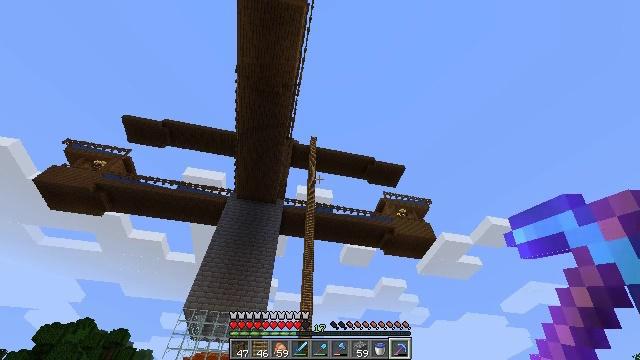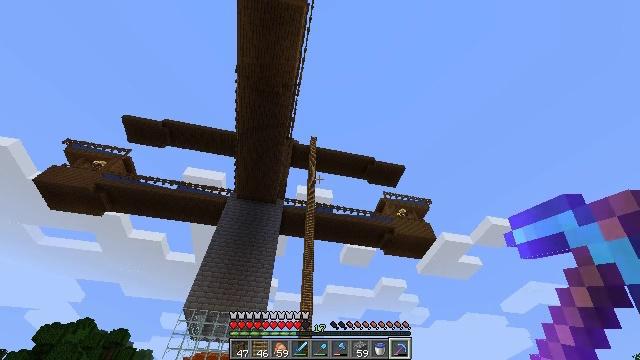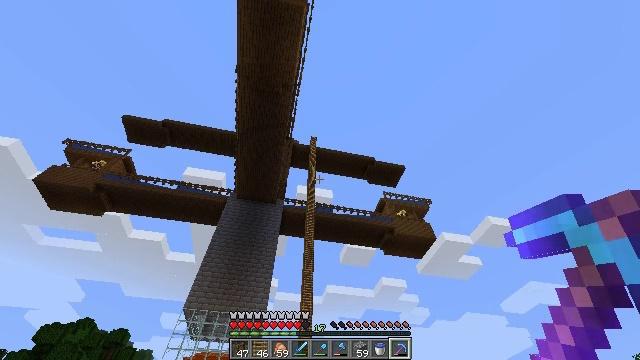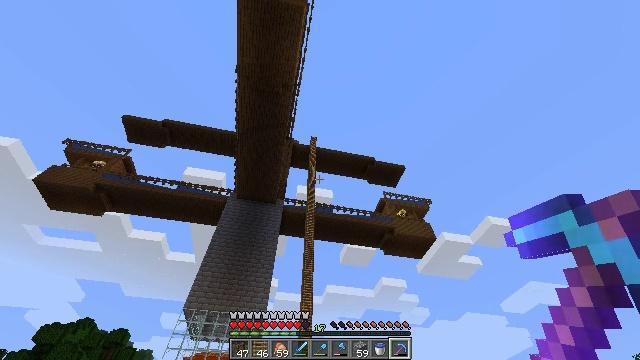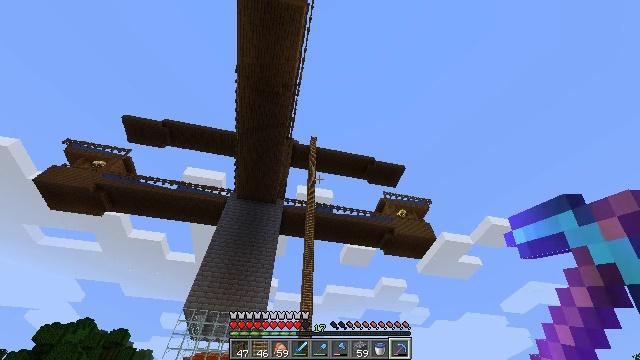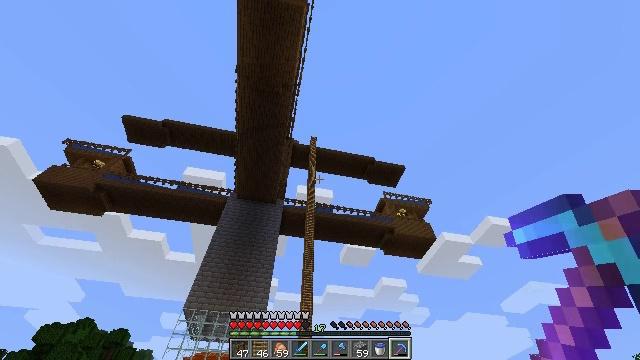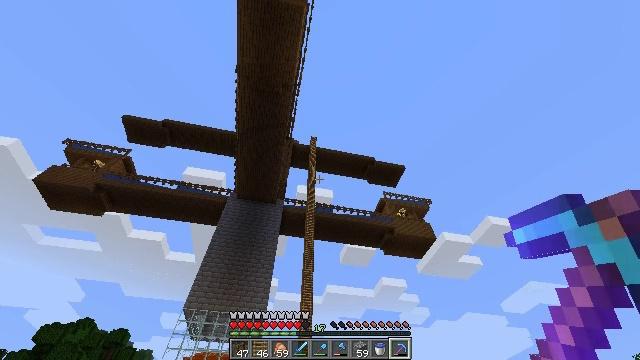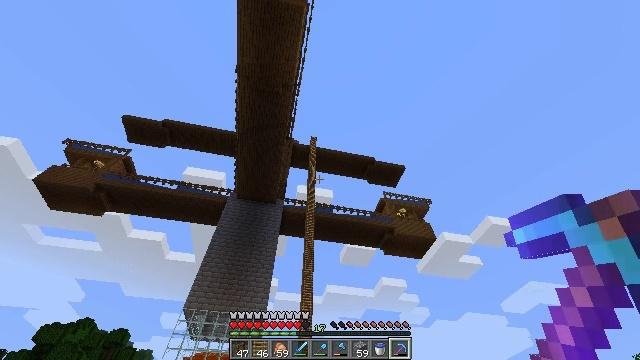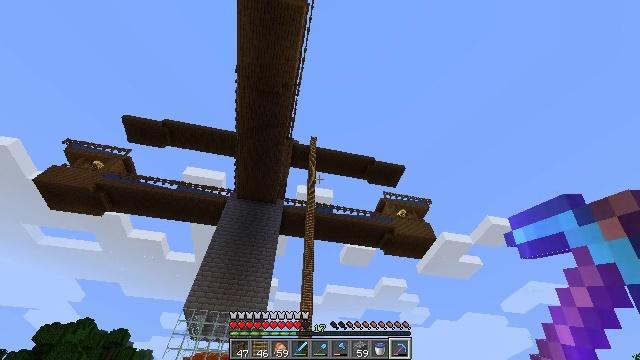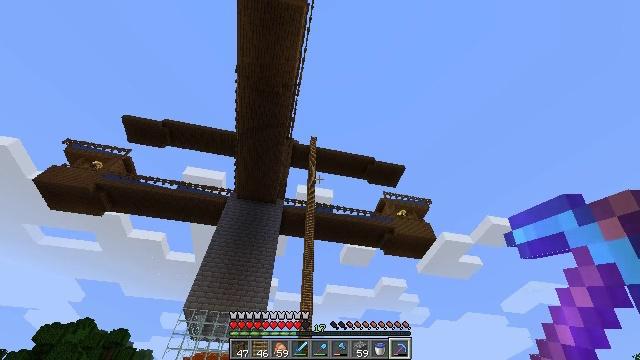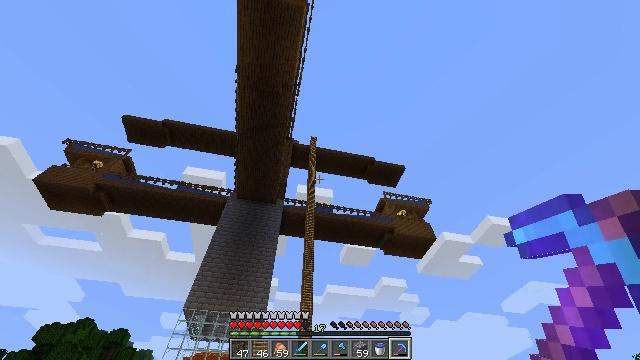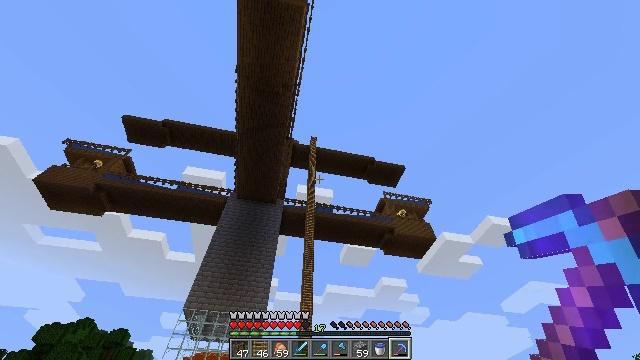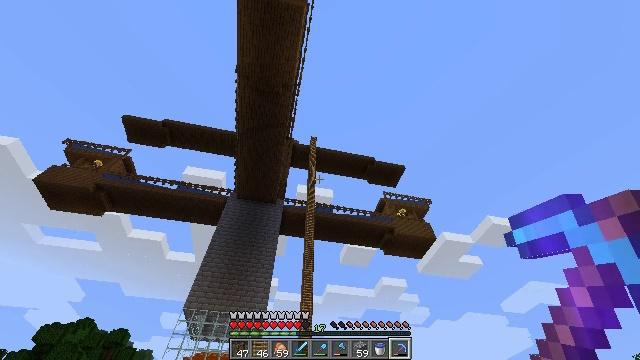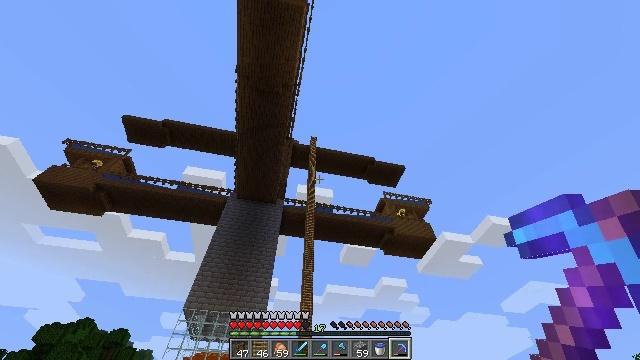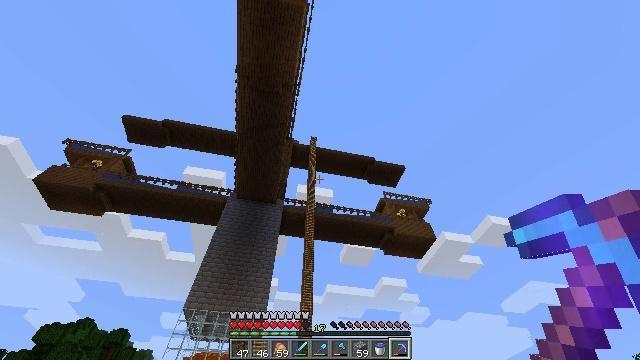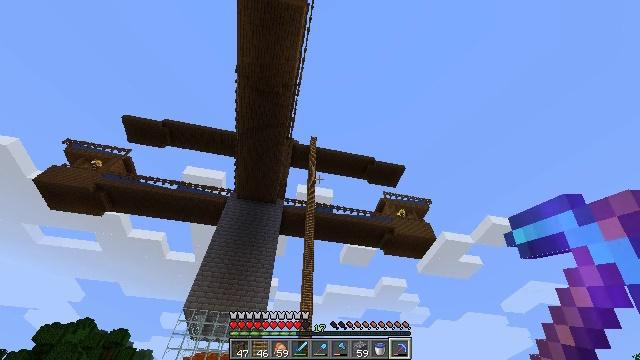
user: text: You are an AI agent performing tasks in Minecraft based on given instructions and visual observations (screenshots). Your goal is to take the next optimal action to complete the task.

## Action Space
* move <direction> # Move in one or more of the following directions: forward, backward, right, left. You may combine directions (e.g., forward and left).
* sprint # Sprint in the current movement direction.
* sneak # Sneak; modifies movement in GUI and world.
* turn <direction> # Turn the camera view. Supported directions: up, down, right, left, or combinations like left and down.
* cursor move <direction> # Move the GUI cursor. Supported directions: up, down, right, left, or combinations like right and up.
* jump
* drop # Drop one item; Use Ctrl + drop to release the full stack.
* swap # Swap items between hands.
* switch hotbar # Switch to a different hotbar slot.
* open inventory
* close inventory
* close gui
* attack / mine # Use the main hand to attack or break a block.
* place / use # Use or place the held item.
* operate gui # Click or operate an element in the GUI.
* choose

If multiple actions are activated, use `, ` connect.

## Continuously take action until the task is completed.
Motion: motion action
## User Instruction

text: Use the crafting table to craft a piston.
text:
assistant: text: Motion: no_op
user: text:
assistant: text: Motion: no_op
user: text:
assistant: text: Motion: no_op
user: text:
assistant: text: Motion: no_op
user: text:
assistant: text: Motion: no_op
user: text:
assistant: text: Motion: no_op
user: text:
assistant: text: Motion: no_op
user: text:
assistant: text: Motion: no_op
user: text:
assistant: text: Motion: no_op
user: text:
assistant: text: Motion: no_op
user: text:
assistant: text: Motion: no_op
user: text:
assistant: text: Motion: no_op
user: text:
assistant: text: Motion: no_op
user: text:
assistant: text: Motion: no_op
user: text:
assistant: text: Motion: no_op
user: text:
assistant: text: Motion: no_op
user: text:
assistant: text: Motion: no_op
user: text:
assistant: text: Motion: no_op
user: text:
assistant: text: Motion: no_op
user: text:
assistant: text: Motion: no_op
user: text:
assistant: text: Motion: no_op
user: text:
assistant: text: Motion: no_op
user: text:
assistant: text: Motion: no_op
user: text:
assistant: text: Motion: no_op
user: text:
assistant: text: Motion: no_op
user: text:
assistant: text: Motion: no_op
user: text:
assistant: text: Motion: no_op
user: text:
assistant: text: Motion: no_op
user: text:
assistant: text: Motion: no_op
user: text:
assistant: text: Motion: no_op